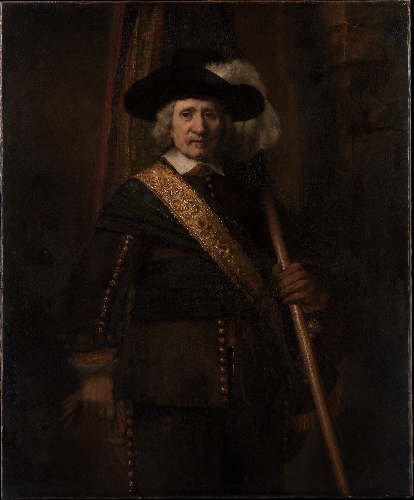
Title: The Standard Bearer (Floris Soop, 1604–1657)
Artist: Rembrandt (Rembrandt van Rijn)
Artist bio: Dutch, Leiden 1606–1669 Amsterdam
Date: 1654
Object type: Painting
Classification: Paintings
Medium: Oil on canvas
Dimensions: 55 1/4 × 45 1/4 in. (140.3 × 114.9 cm)
Department: European Paintings
Credit line: The Jules Bache Collection, 1949
Accession year: 1949
Repository: Metropolitan Museum of Art, New York, NY
Tags: Men|Portraits